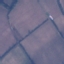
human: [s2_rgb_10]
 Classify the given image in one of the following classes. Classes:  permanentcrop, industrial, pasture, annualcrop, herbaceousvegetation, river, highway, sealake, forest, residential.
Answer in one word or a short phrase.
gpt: AnnualCrop